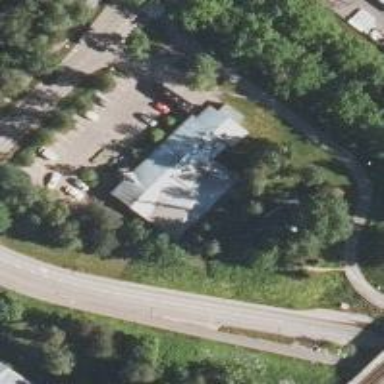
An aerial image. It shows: Convenience shop.